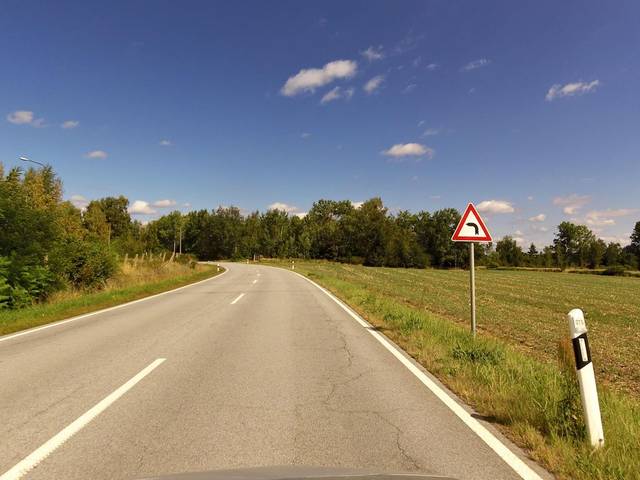
Region: Germany
Coordinates: 51.051, 14.954